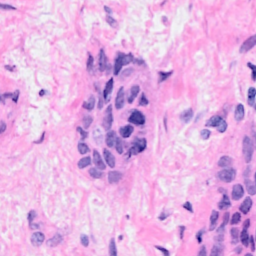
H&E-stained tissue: Breast